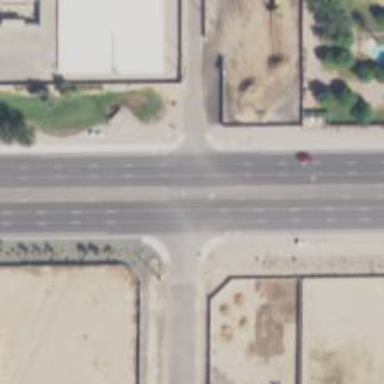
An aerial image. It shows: Primary road with asphalt surface.